Question: What is the value of the measurement in the image?
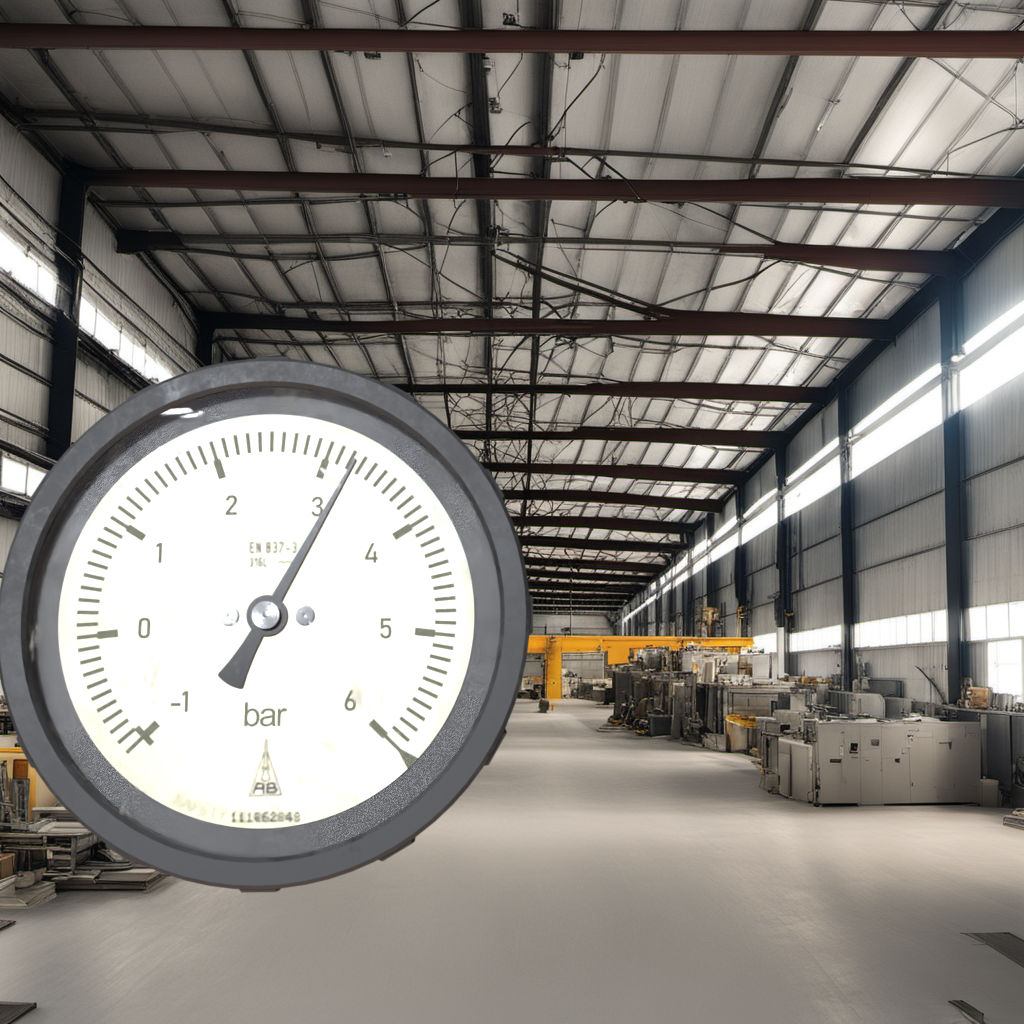
Answer: The result is 3.23
Question: What is the reading range of the measurement in the image?
Answer: The range is from -1 to 6
Question: What is the minimum and maximum reading range of this measurement?
Answer: The minimum value is -1 and the maximum value is 6